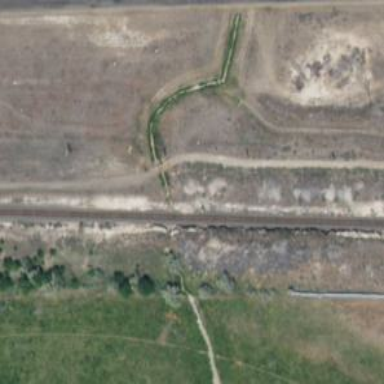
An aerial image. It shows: Railway track.